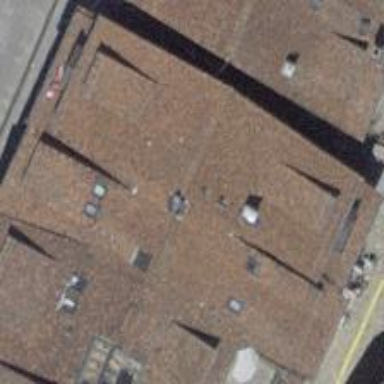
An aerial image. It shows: Apartments building with gambrel roof.